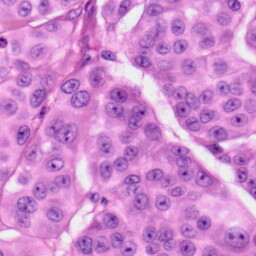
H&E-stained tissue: Skin